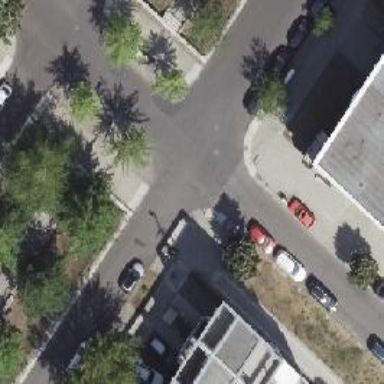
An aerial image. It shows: Residential road with asphalt surface. It has separate sidewalks on both sides.